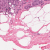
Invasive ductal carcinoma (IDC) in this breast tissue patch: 0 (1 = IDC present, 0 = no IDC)